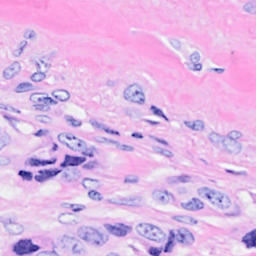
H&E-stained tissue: Breast